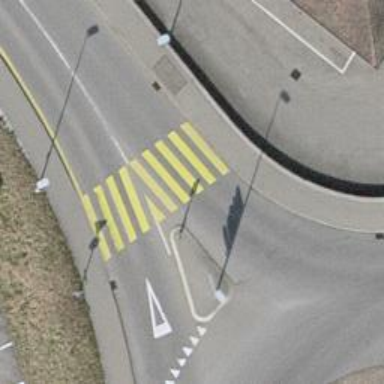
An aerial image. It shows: Marked zebra crossing with island in the middle. The crossing is clearly visible with markings.